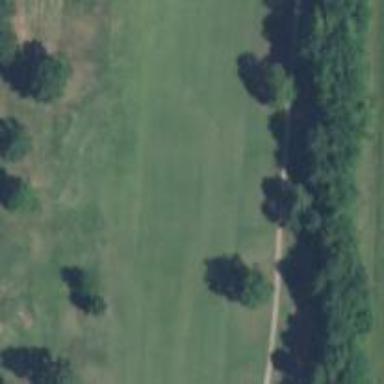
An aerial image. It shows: Golf hole.